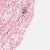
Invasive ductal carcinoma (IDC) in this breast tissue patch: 0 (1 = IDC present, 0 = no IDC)